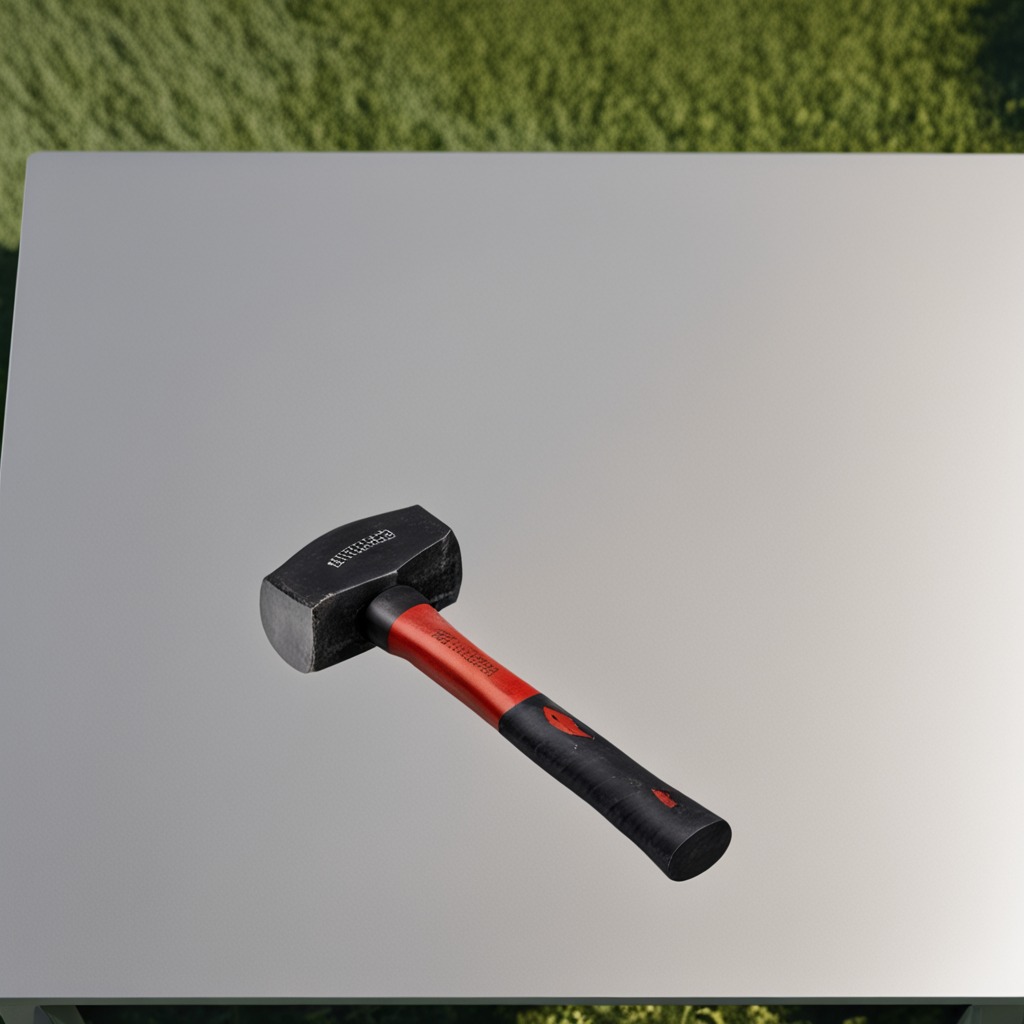
A hammer is lying on the table.